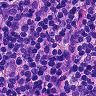
Metastatic tissue present: no